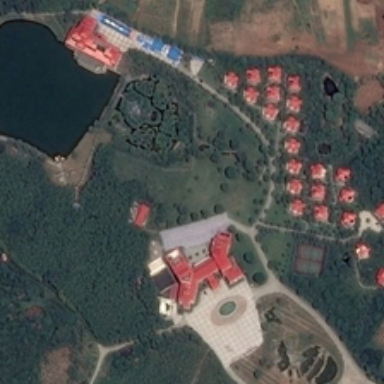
Many green trees and some red buildings are in a resort with a pond .